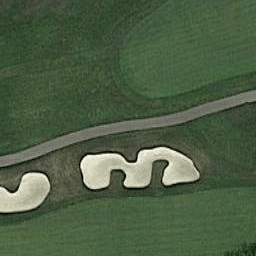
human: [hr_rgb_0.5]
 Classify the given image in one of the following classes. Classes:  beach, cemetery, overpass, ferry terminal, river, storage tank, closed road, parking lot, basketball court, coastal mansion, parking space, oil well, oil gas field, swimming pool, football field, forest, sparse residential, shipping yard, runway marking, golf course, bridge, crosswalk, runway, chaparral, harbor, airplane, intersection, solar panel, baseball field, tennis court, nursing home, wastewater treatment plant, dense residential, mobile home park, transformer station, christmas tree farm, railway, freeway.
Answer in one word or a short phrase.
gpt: golf course